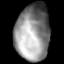
Tissue: lung
Cell type: T cells
Senescence score: 0.2241
Nuclear area (px): 1896
Mean DAPI intensity: 143.941